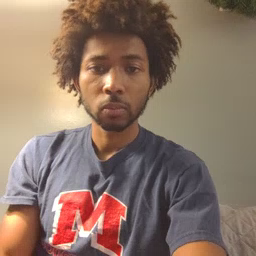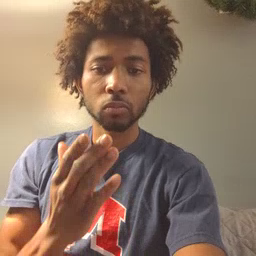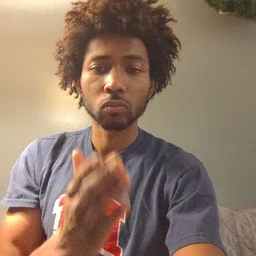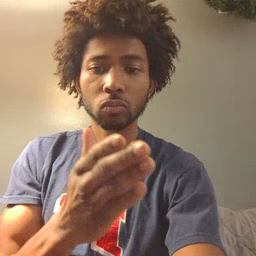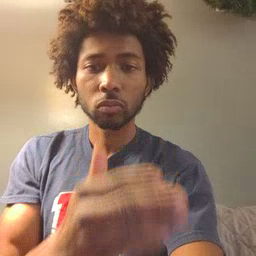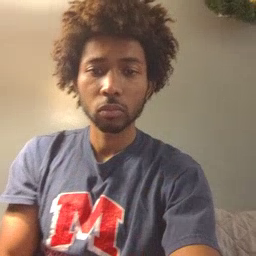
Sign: boat